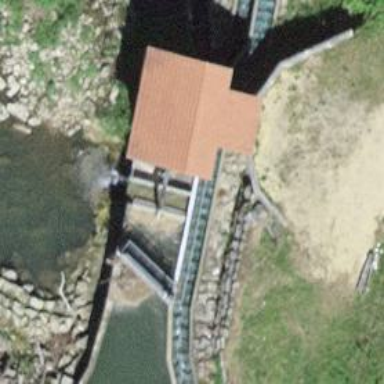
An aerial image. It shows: Fish pass along the waterway.